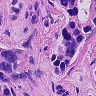
Metastatic tissue present: yes